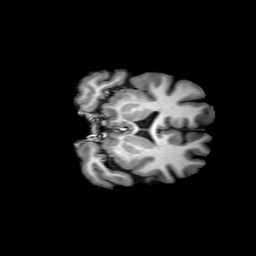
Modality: T1w
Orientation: coronal
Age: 33
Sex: female
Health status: ill